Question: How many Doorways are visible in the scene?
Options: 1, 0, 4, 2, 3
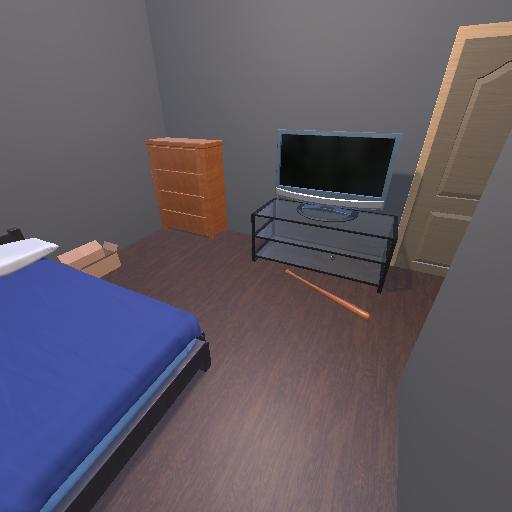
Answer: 1